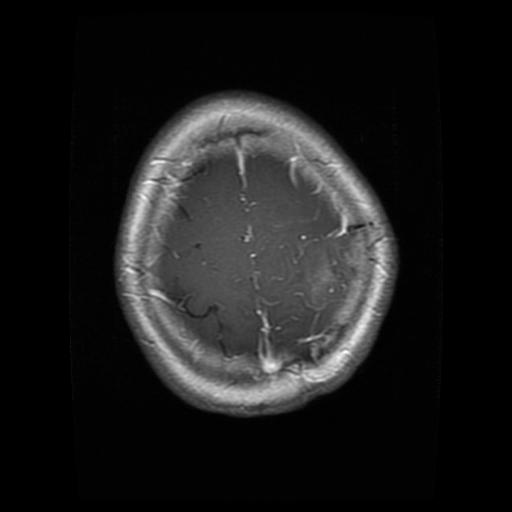
Label: glioma